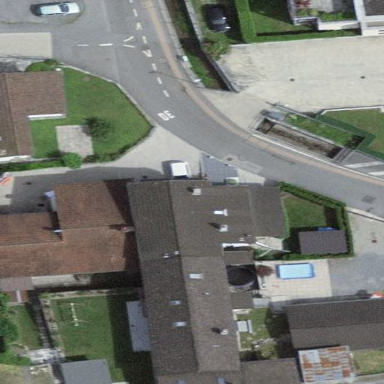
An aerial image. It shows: Building with gabled roof made of brown roof tiles.